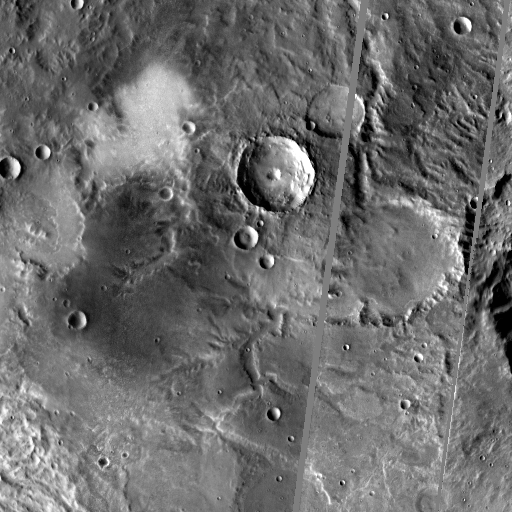
Crater classes present: Background, Other, Layered, Buried